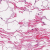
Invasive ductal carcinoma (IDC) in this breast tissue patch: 0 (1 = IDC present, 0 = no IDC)